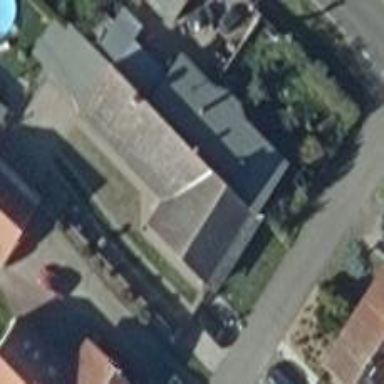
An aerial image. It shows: Residential building.